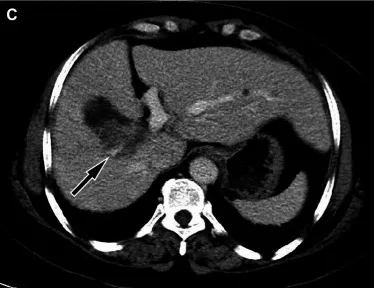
During the portal vein phase.
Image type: radiology (ct)